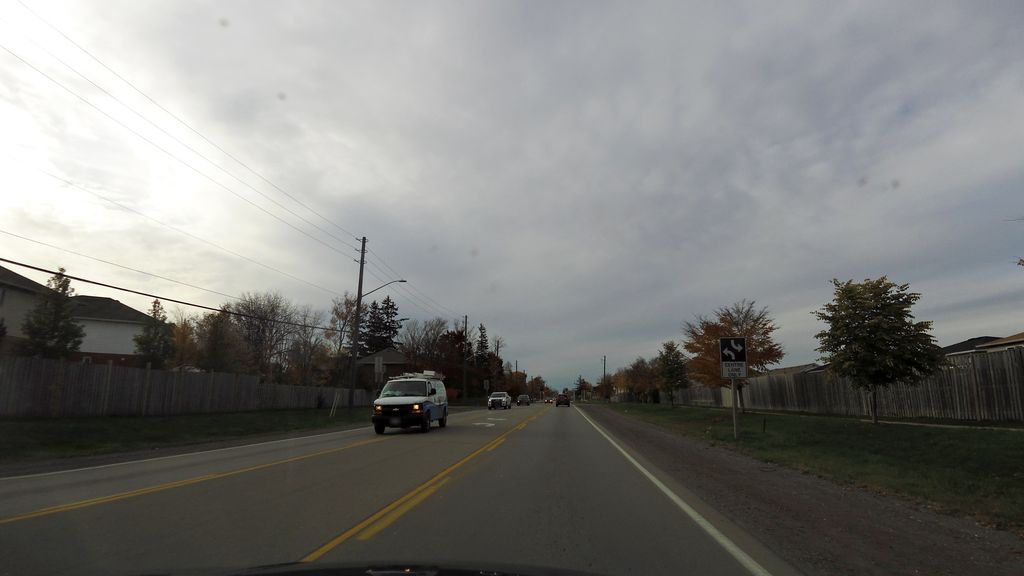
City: hamilton